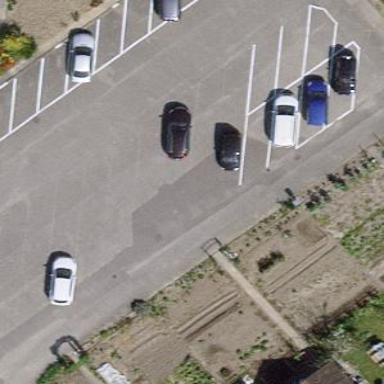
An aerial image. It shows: Parking area with surface.